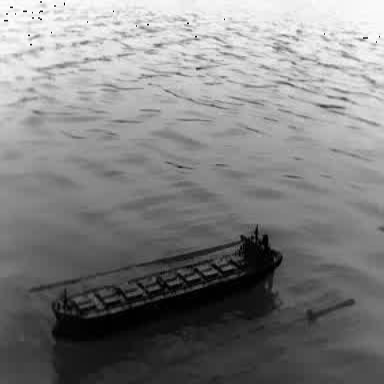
There is a liner in the infrared image.